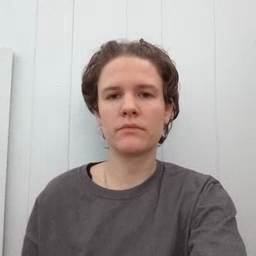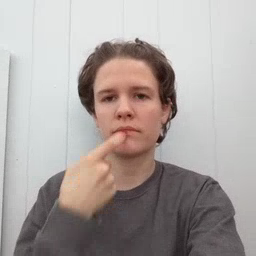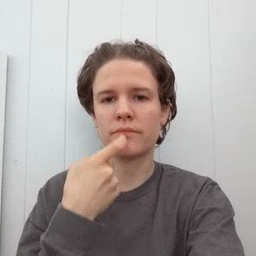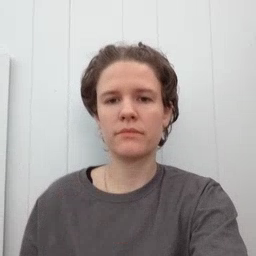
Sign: glasswindow